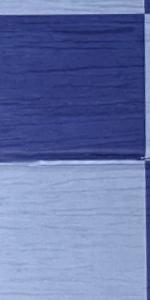
Label: Empty